Question: I was asked to build a mechanism for 3 retries before generating a request exception.
We have this topology :

'Service1' calls 'Service2'.
If 3 times in a row has failed - generate an excpetion.
Is there any retry mechanism in 'WCF' ?
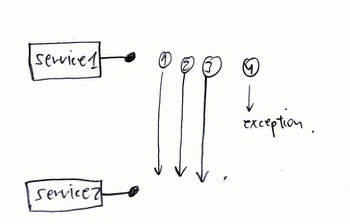
Answer: The WCF technology addressing this is . I think is the attribute you are looking for.
<URL> is an example with a custom binding using MaxRetryCount.